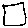
Label: square